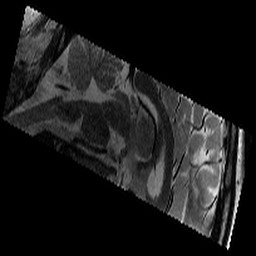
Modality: T2w
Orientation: sagittal
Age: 13
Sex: male
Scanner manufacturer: siemens
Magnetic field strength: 3 T
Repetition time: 9.23 s
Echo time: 0.067 s